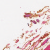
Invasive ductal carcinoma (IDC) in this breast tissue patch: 0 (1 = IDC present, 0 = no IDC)